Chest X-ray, PA view. Patient: 53 years old, sex M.
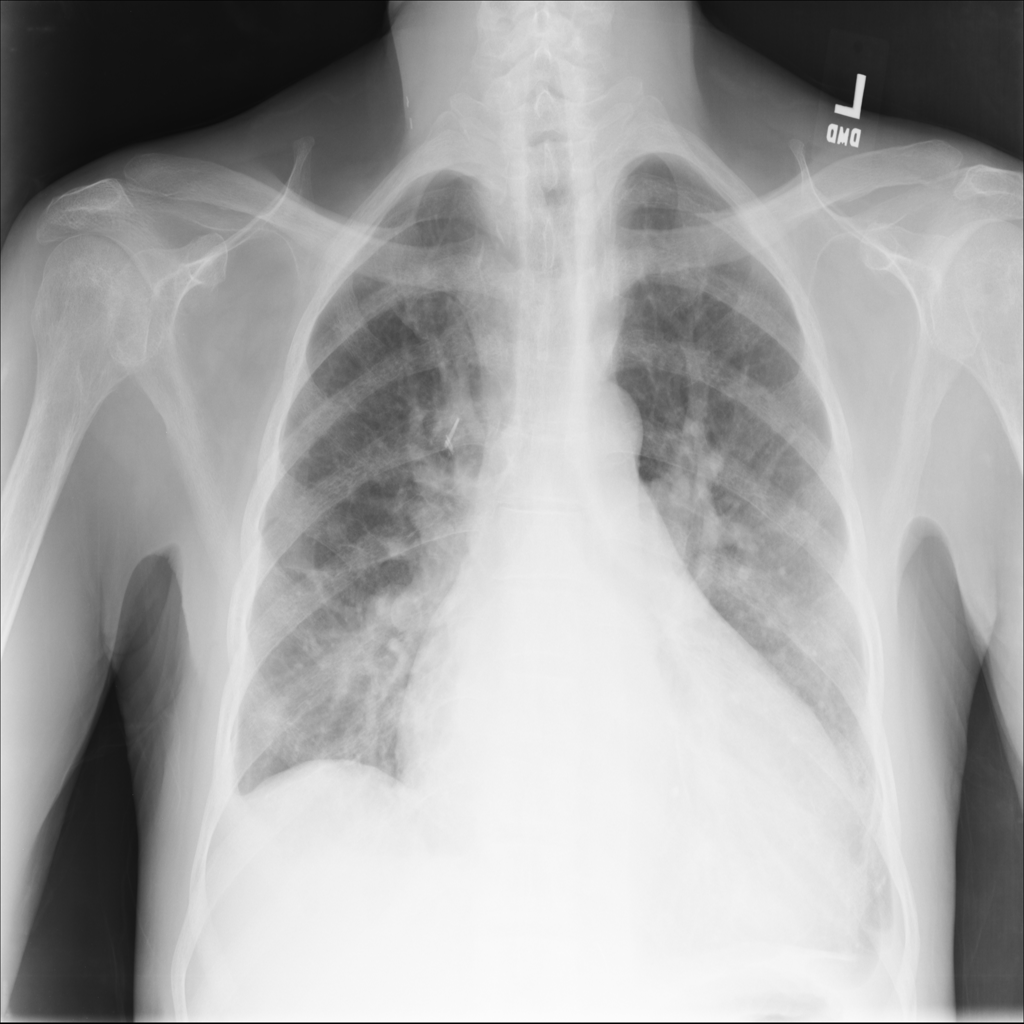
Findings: Cardiomegaly